Question: Hello I am new to Git and trying to setup server part and client part.
On a Server side I have ssh access and Git version 1.5
On a Client side I have eclipse with eGit.
I created git repo on a server side via usual means: git init and added simple html file.
Using eGit I checkout the repo and everything seems to be going well. I made changes on a client side, committed it and decided to push back to the server.
Now I have all permissions set but still get following error:

I don't know how to fix it and error message doesn't provide much details.
Please help.
Thank you!
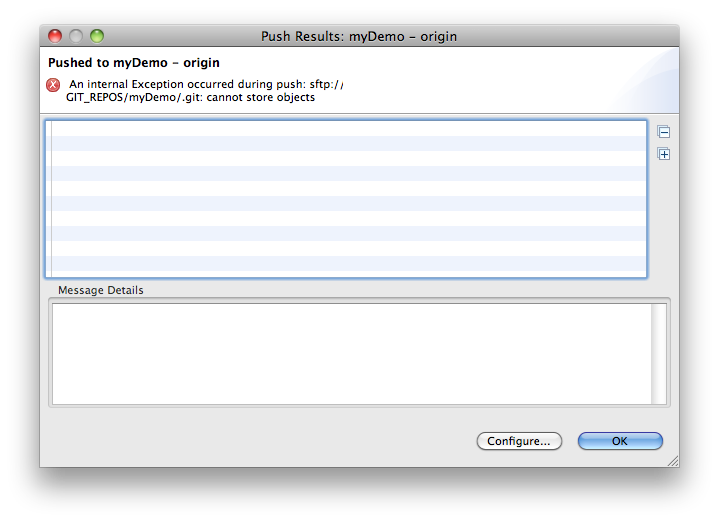
Answer: Ok, I resolved my issue following way:
1) I changed configuration for remote fetch and pull from to
2) Once I did step 1. I got different error:

When I tried to push changes from Terminal I got following:
> > > git push origin
Password:
bash: git-receive-pack: command not found
fatal: The remote end hung up unexpectedly
3) Found answer to the above error: <URL>
4) On my old server path to the git is: "/usr/local/git/bin" So I added it to .bashrc file.
Once I done that, everything started to work: